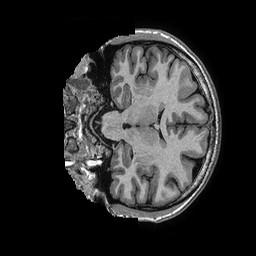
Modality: T1w
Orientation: coronal
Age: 28
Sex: female
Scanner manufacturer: ge
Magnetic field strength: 3 T
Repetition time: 0.006952 s
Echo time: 0.00292 s